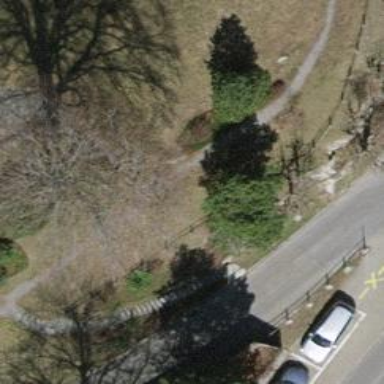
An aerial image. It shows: Road with steps.